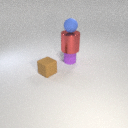
small purple rubber cylinder below large red metal cylinder